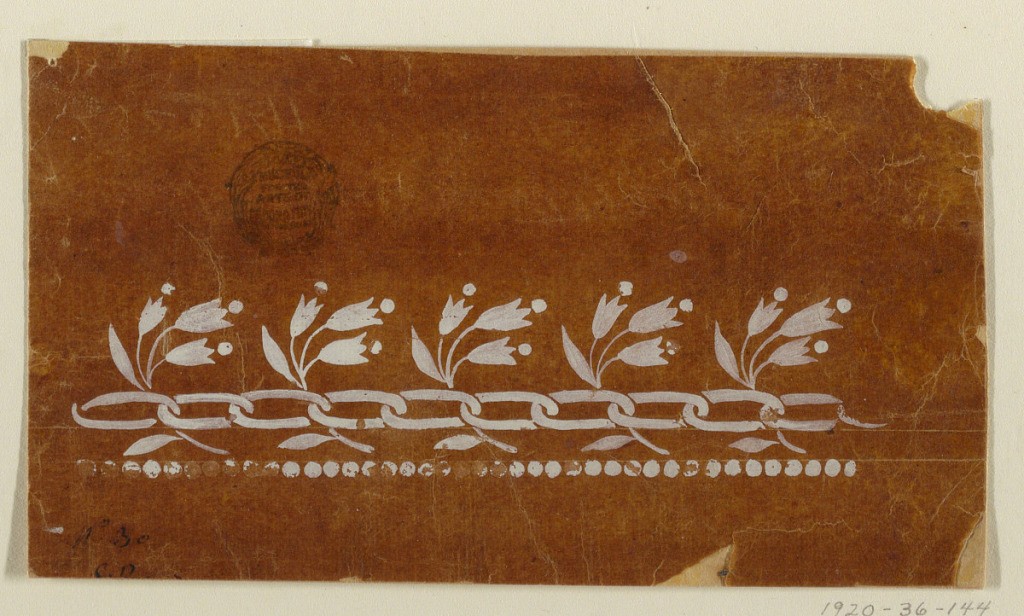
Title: Design for an Embroidered or Woven Horizontal Border of the "Fabrique de St. Ruf"
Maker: Fabrique de Saint Ruf, Lyon, France
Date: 1805–1815
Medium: Brush and white gouache on glazed tracing paper
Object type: Drawing
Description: A chain, behind which flower boughs rise, is shown over a row of beads.